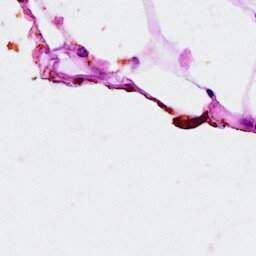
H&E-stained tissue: Breast